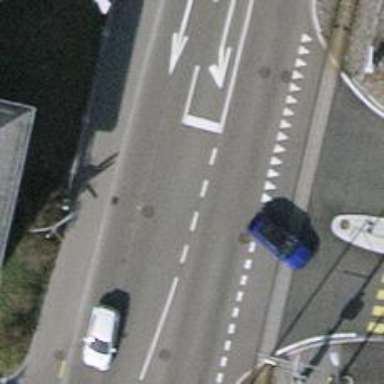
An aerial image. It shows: Unmarked asphalt crossing on cycleway road.